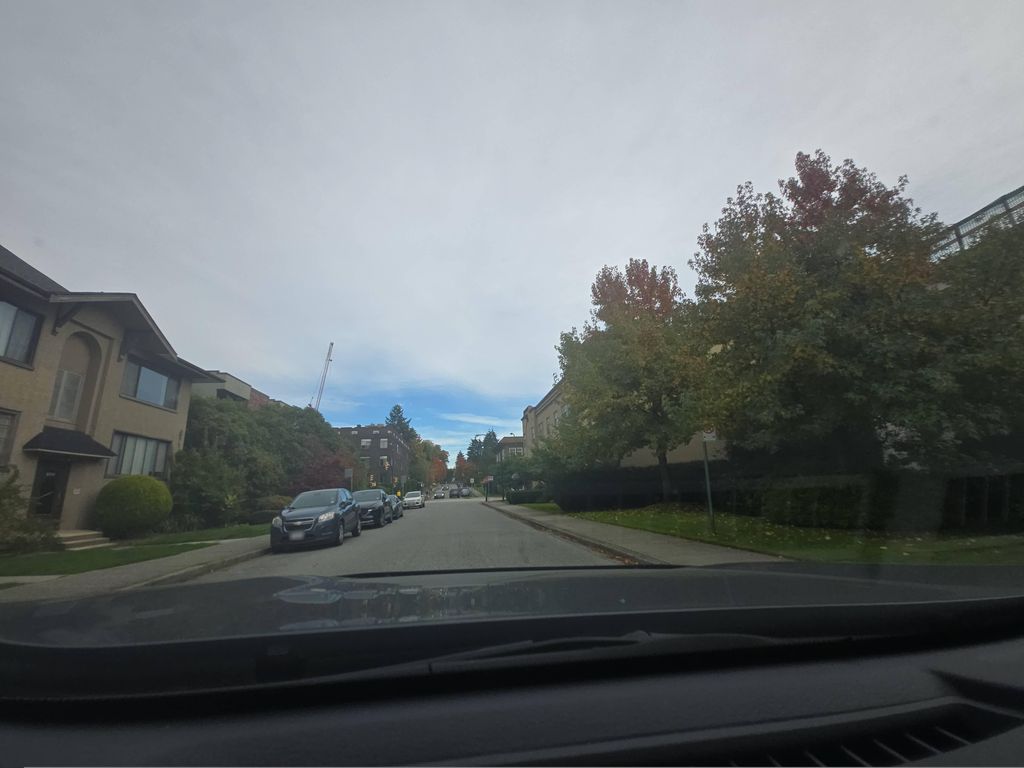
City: vancouver